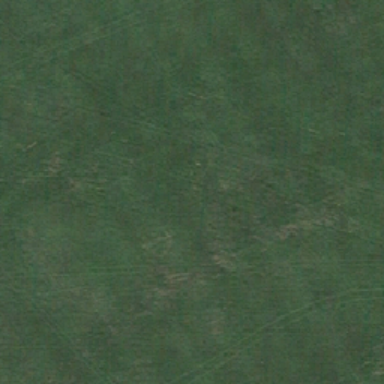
The green meadow has dark stripes with light .